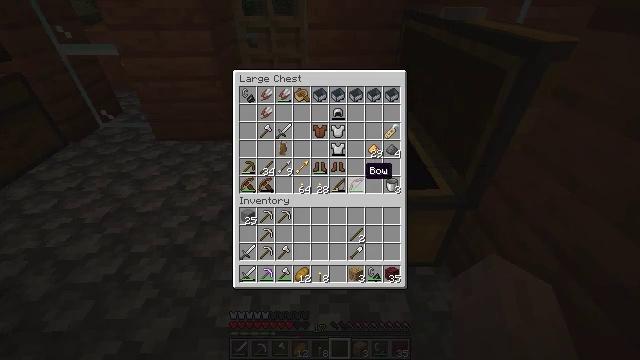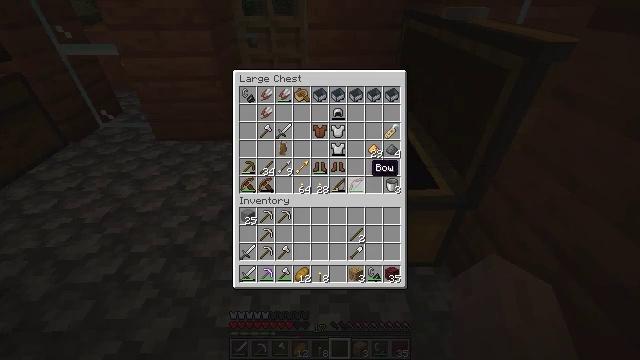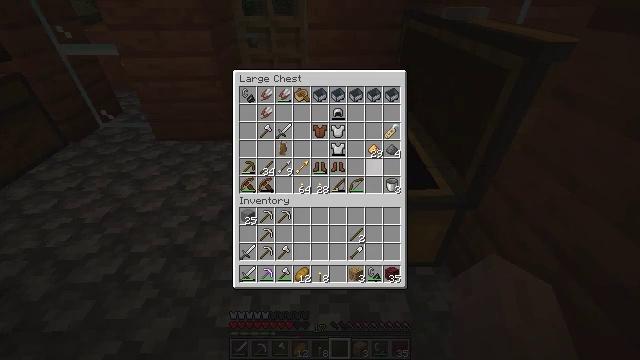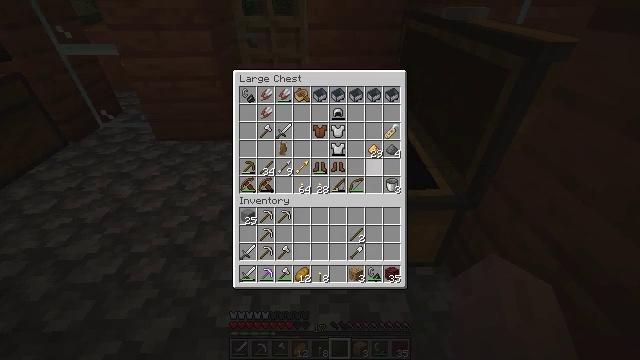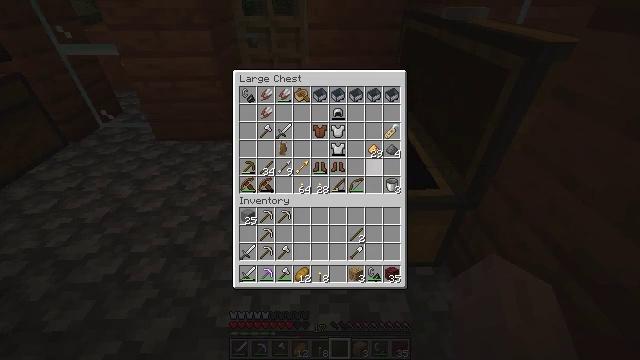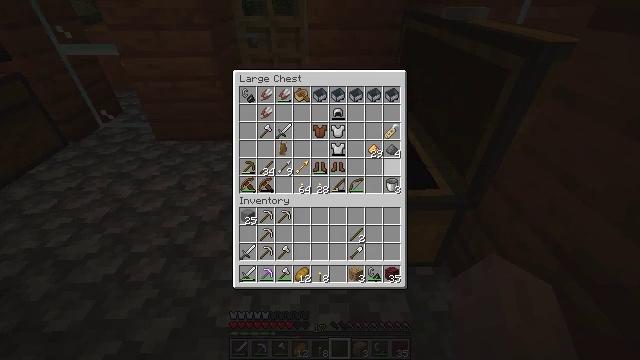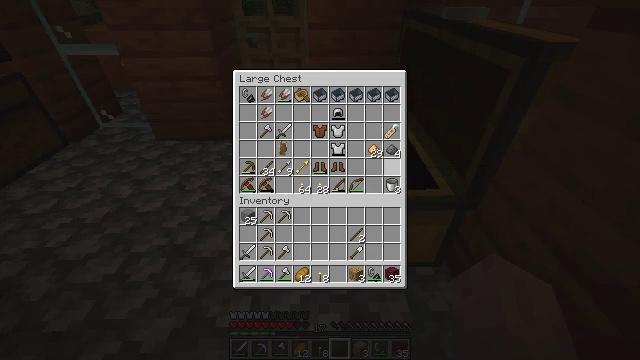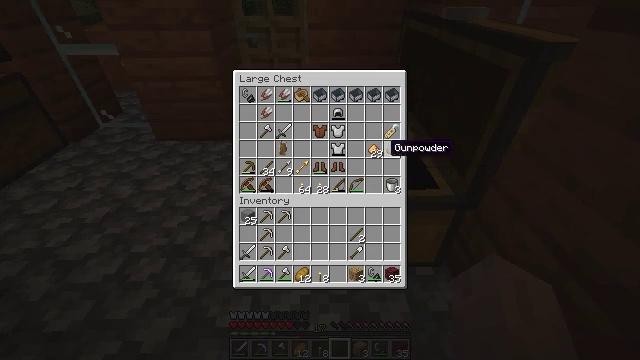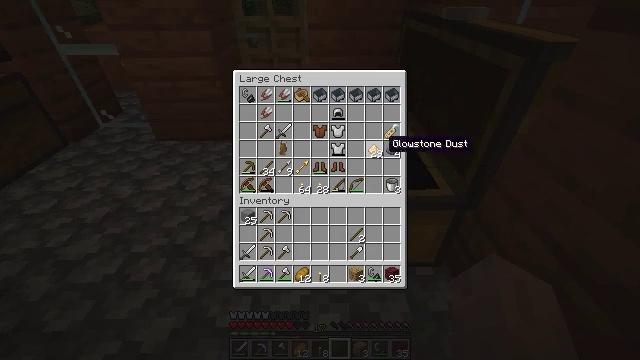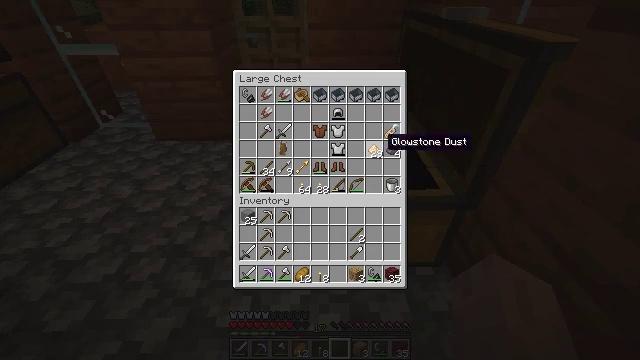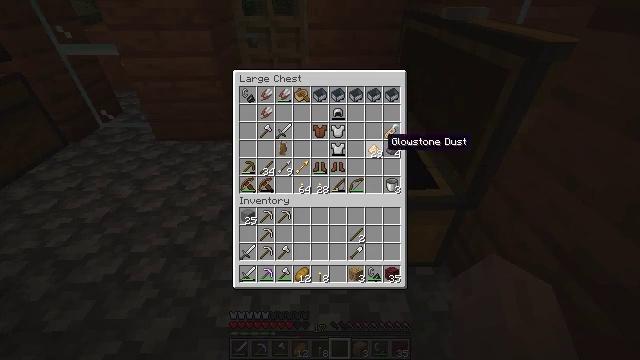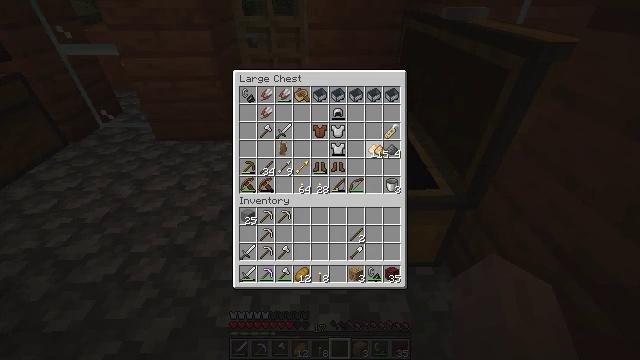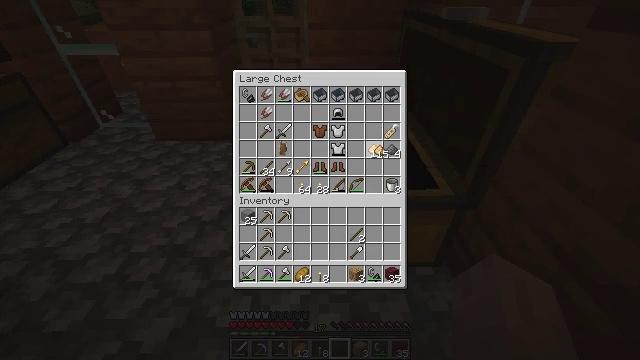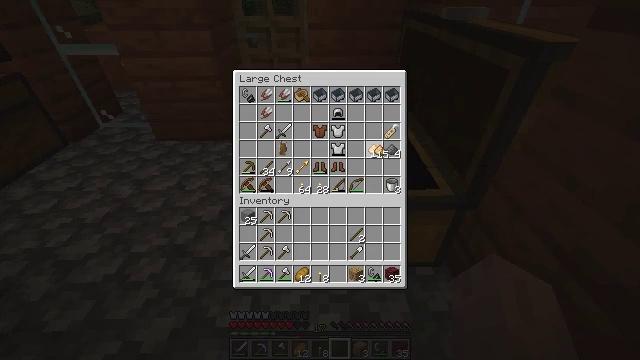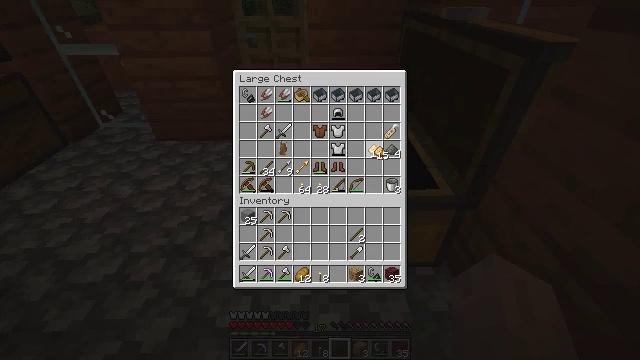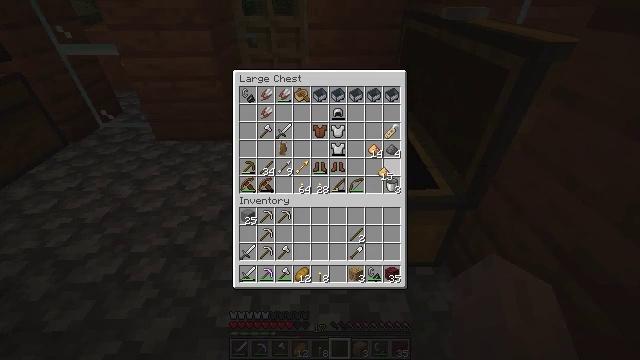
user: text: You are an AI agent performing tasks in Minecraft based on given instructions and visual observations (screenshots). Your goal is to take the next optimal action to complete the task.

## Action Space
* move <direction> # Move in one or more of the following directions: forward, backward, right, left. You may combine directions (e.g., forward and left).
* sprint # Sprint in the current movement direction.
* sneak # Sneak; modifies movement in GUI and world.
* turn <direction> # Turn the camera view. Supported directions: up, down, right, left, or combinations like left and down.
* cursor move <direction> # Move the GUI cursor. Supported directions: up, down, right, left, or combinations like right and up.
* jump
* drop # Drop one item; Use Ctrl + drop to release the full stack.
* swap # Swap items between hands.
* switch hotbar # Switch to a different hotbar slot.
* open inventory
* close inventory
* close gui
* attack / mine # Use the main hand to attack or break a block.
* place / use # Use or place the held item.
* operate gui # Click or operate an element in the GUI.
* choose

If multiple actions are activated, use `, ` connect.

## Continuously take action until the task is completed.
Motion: motion action
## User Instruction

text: Place glowstone dust in the crafting table to craft a glowstone.
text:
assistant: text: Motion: no_op
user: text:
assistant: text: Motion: no_op
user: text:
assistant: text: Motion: no_op
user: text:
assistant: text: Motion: cursor move right
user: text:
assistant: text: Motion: no_op
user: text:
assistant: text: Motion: no_op
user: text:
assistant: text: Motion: no_op
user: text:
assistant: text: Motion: no_op
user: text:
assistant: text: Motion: no_op
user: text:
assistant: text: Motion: no_op
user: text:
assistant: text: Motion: choose
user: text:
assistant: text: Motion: choose
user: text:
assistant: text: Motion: choose
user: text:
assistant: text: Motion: choose
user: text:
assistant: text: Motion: cursor move down
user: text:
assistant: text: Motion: cursor move down
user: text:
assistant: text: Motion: no_op
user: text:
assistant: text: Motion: no_op
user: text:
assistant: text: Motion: no_op
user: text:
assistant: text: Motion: cursor move down
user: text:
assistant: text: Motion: cursor move down
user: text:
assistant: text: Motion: cursor move down
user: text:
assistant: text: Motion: no_op
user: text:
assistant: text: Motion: no_op
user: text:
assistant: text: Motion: operate gui
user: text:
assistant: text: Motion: operate gui
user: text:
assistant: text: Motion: operate gui
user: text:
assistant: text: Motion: no_op
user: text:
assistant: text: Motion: cursor move down
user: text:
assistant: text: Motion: no_op